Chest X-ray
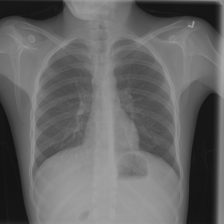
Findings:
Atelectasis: negative
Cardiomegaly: negative
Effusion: negative
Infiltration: positive
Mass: negative
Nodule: negative
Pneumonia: negative
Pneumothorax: negative
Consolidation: negative
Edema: negative
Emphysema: negative
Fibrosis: negative
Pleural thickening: negative
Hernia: negative